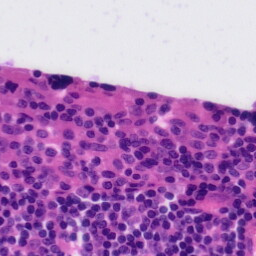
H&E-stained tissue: Tonsil